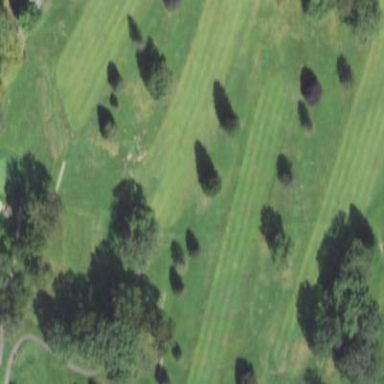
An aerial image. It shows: Golf fairway on pitch. It is used for the sport of golf.